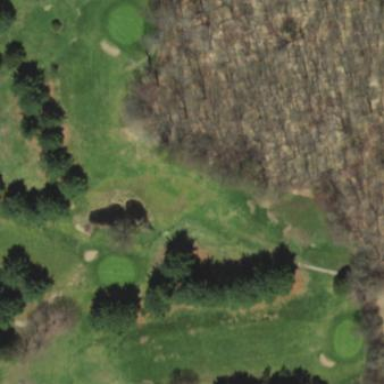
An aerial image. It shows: Rough area in golf course.